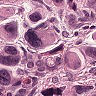
Metastatic tissue present: yes